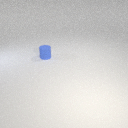
small blue rubber cylinder